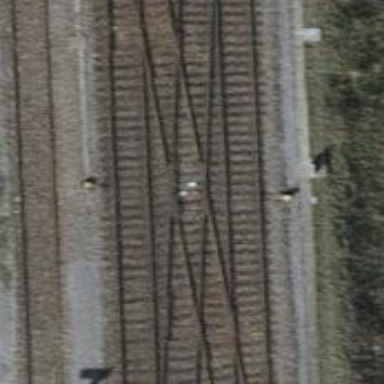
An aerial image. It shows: Railway crossing.